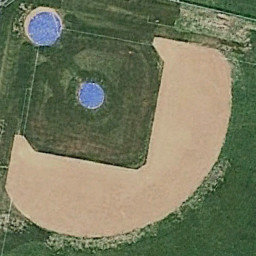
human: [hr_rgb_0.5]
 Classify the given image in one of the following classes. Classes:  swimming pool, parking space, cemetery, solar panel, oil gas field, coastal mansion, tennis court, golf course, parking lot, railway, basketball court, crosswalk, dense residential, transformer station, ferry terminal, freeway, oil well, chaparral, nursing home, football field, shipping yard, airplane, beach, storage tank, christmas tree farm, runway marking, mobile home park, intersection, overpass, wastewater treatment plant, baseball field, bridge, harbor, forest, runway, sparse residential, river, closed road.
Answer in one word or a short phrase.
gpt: baseball field